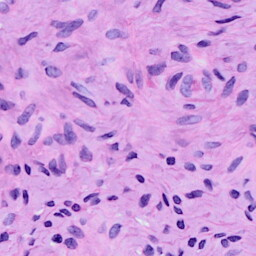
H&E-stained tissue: Cervix